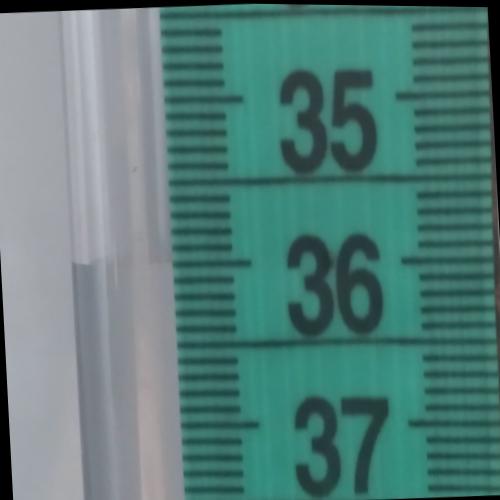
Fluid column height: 36.0 cm